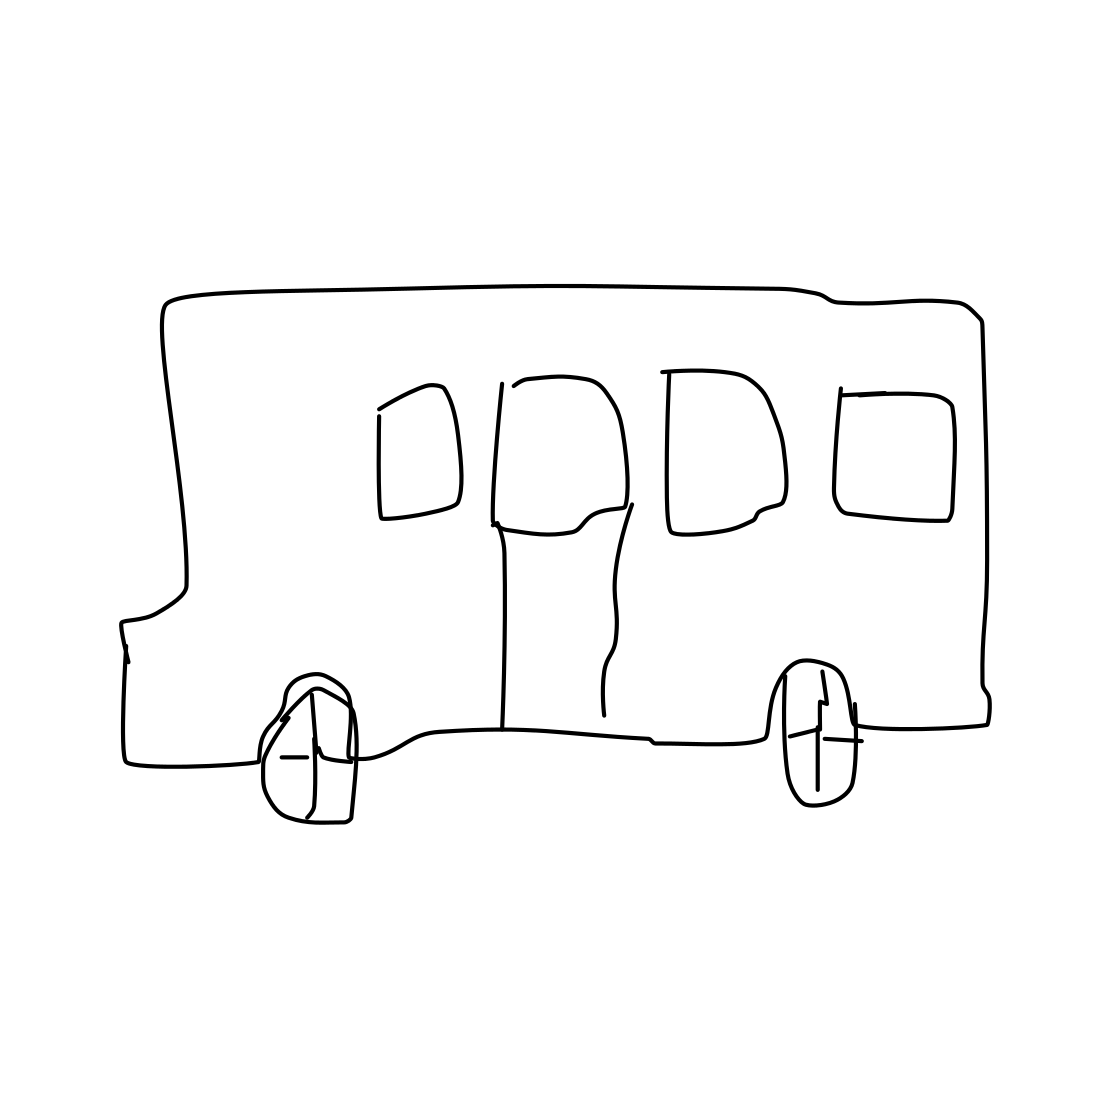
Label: bus